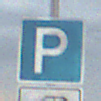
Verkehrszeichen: Parken
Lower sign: HinweisDurchSinnbild14
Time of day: Night
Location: Outdoor (Nature)
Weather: Overcast
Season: NotSpecified
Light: Artificial